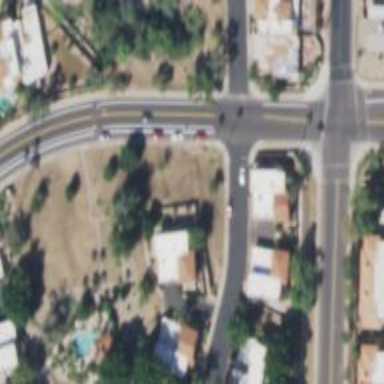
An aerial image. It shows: Road with stop sign.